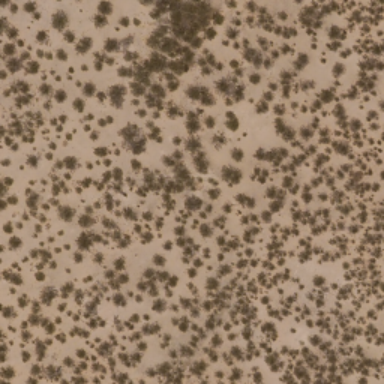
This is a chaparral .